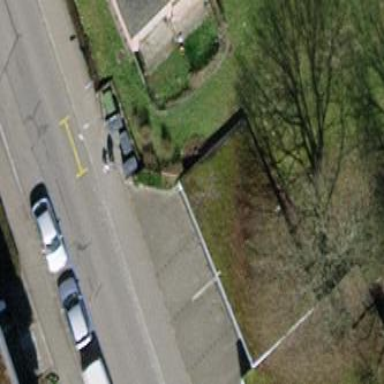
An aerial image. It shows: Group of garages.